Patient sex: M
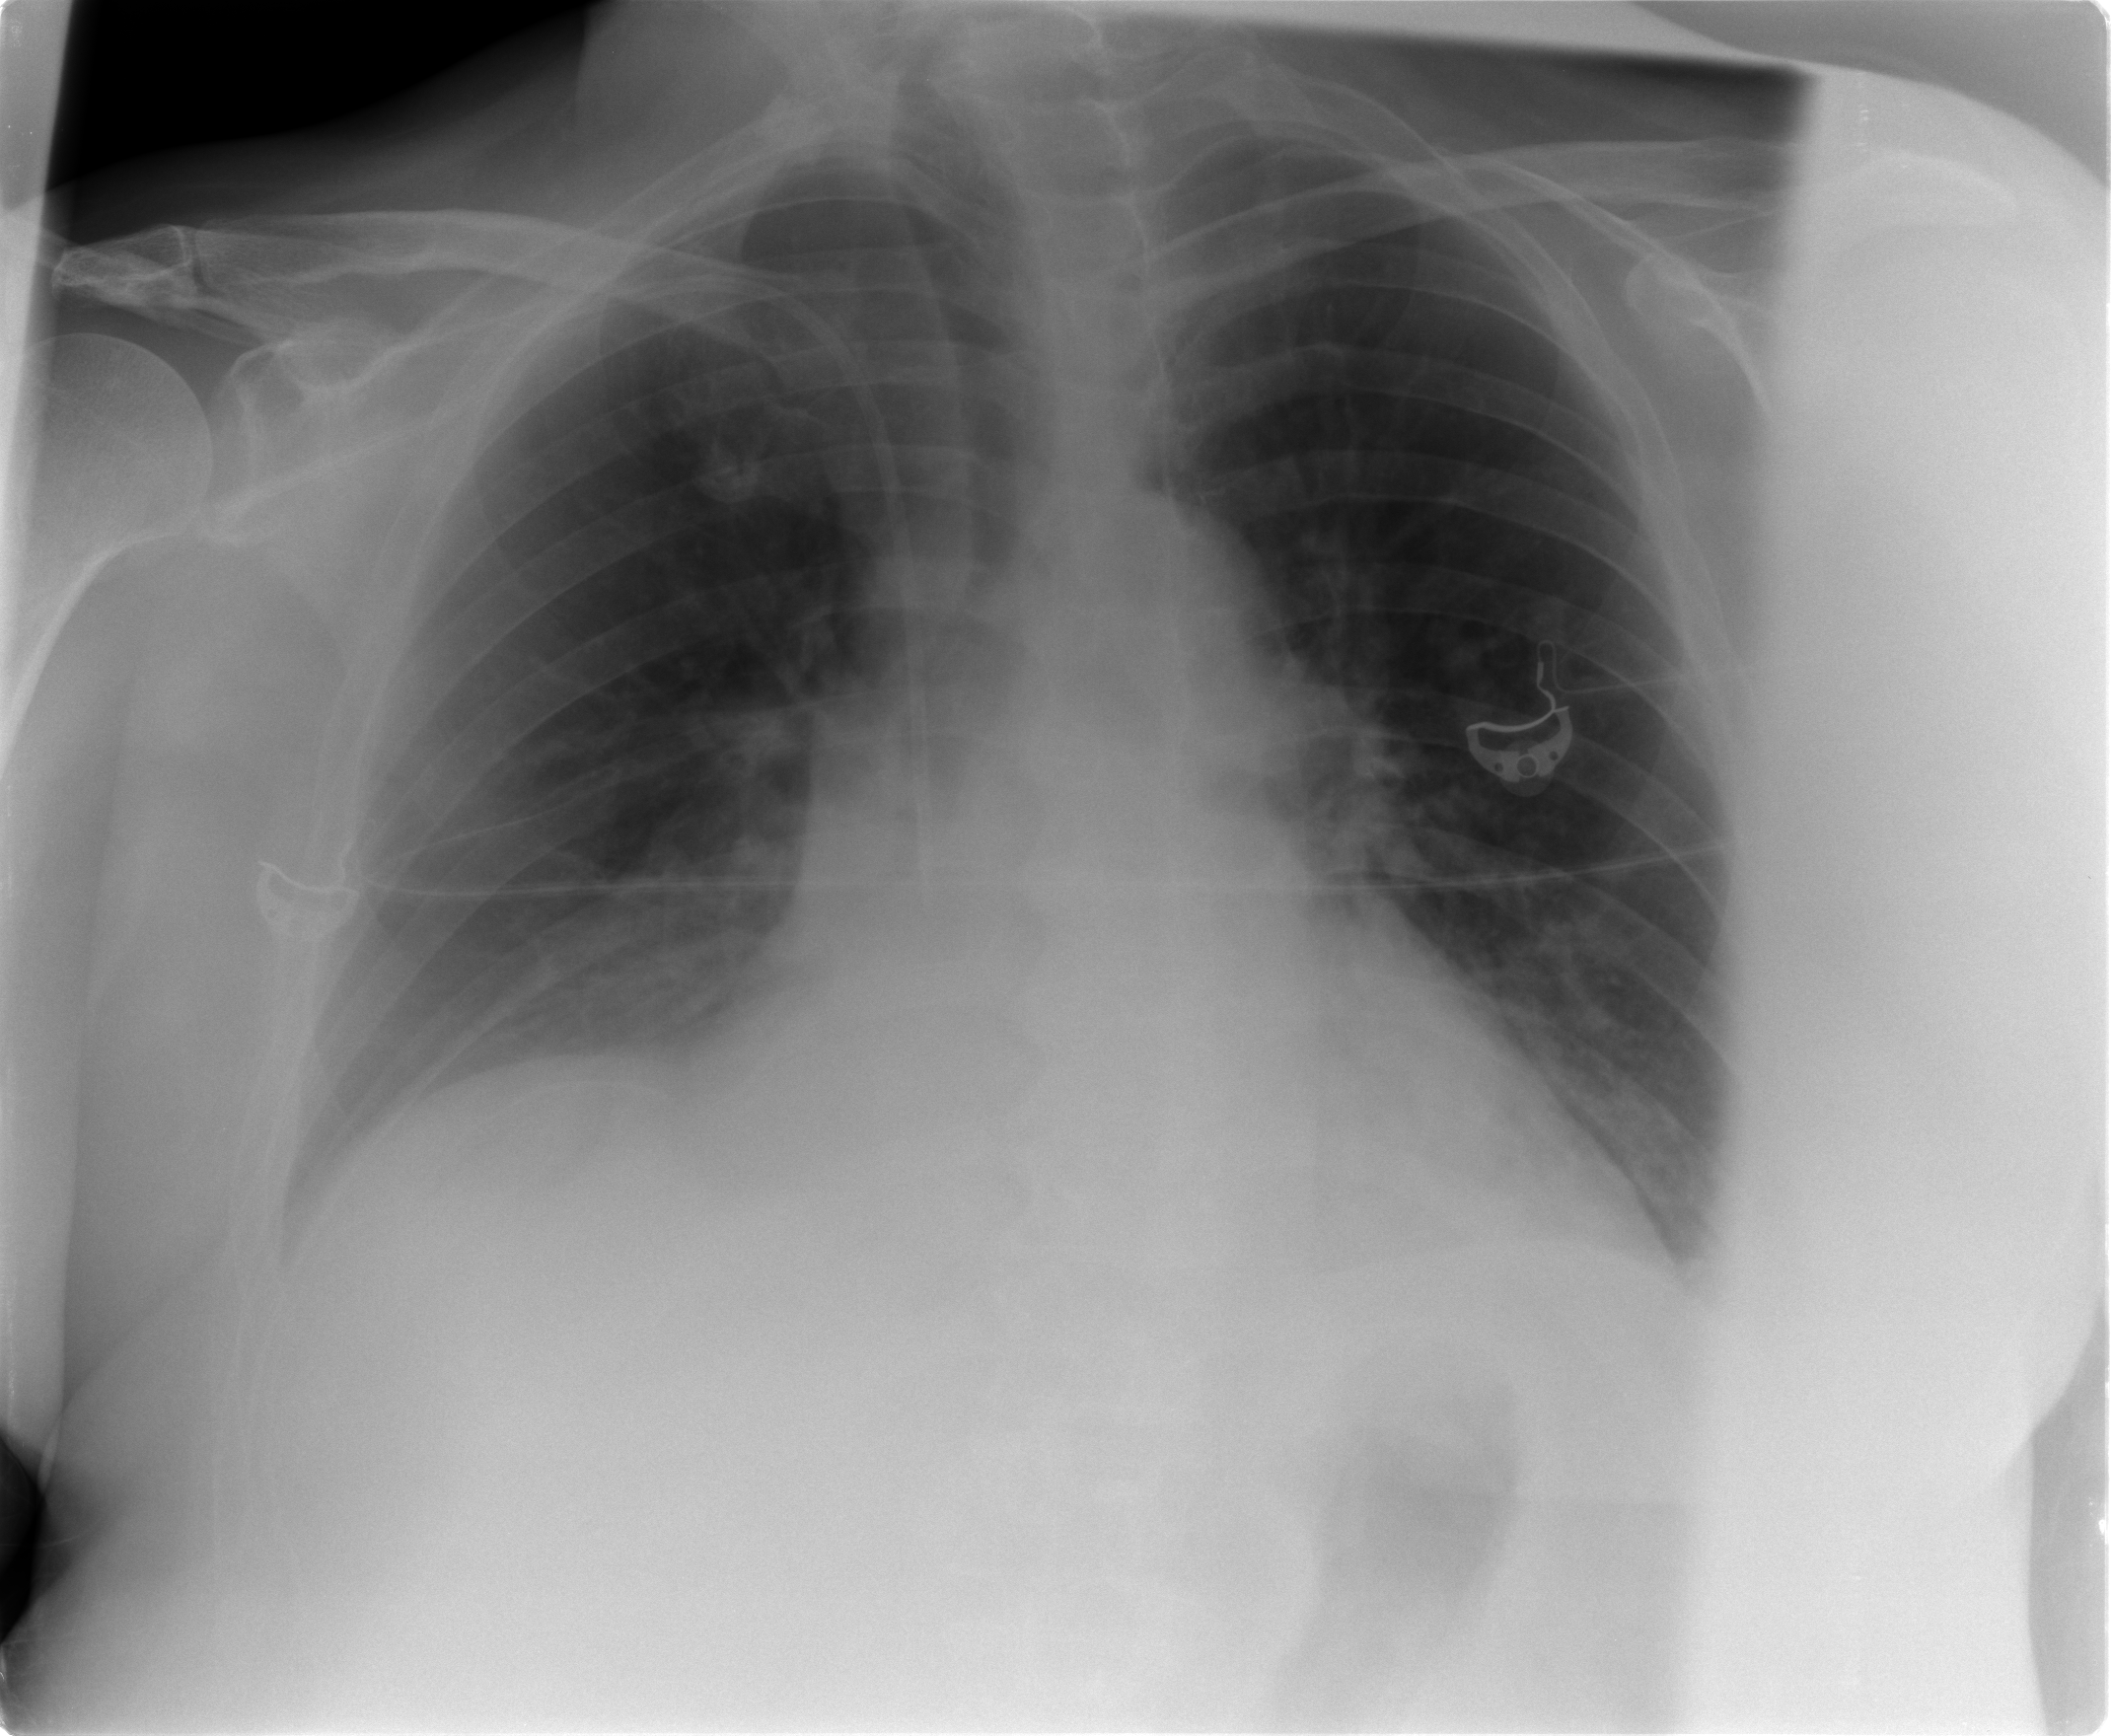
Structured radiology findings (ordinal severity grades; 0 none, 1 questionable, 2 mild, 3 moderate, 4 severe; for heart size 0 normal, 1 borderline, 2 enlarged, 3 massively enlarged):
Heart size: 2
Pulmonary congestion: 1
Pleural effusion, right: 0
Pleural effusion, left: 0
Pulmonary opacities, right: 1
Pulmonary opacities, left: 1
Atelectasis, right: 1
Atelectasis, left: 1